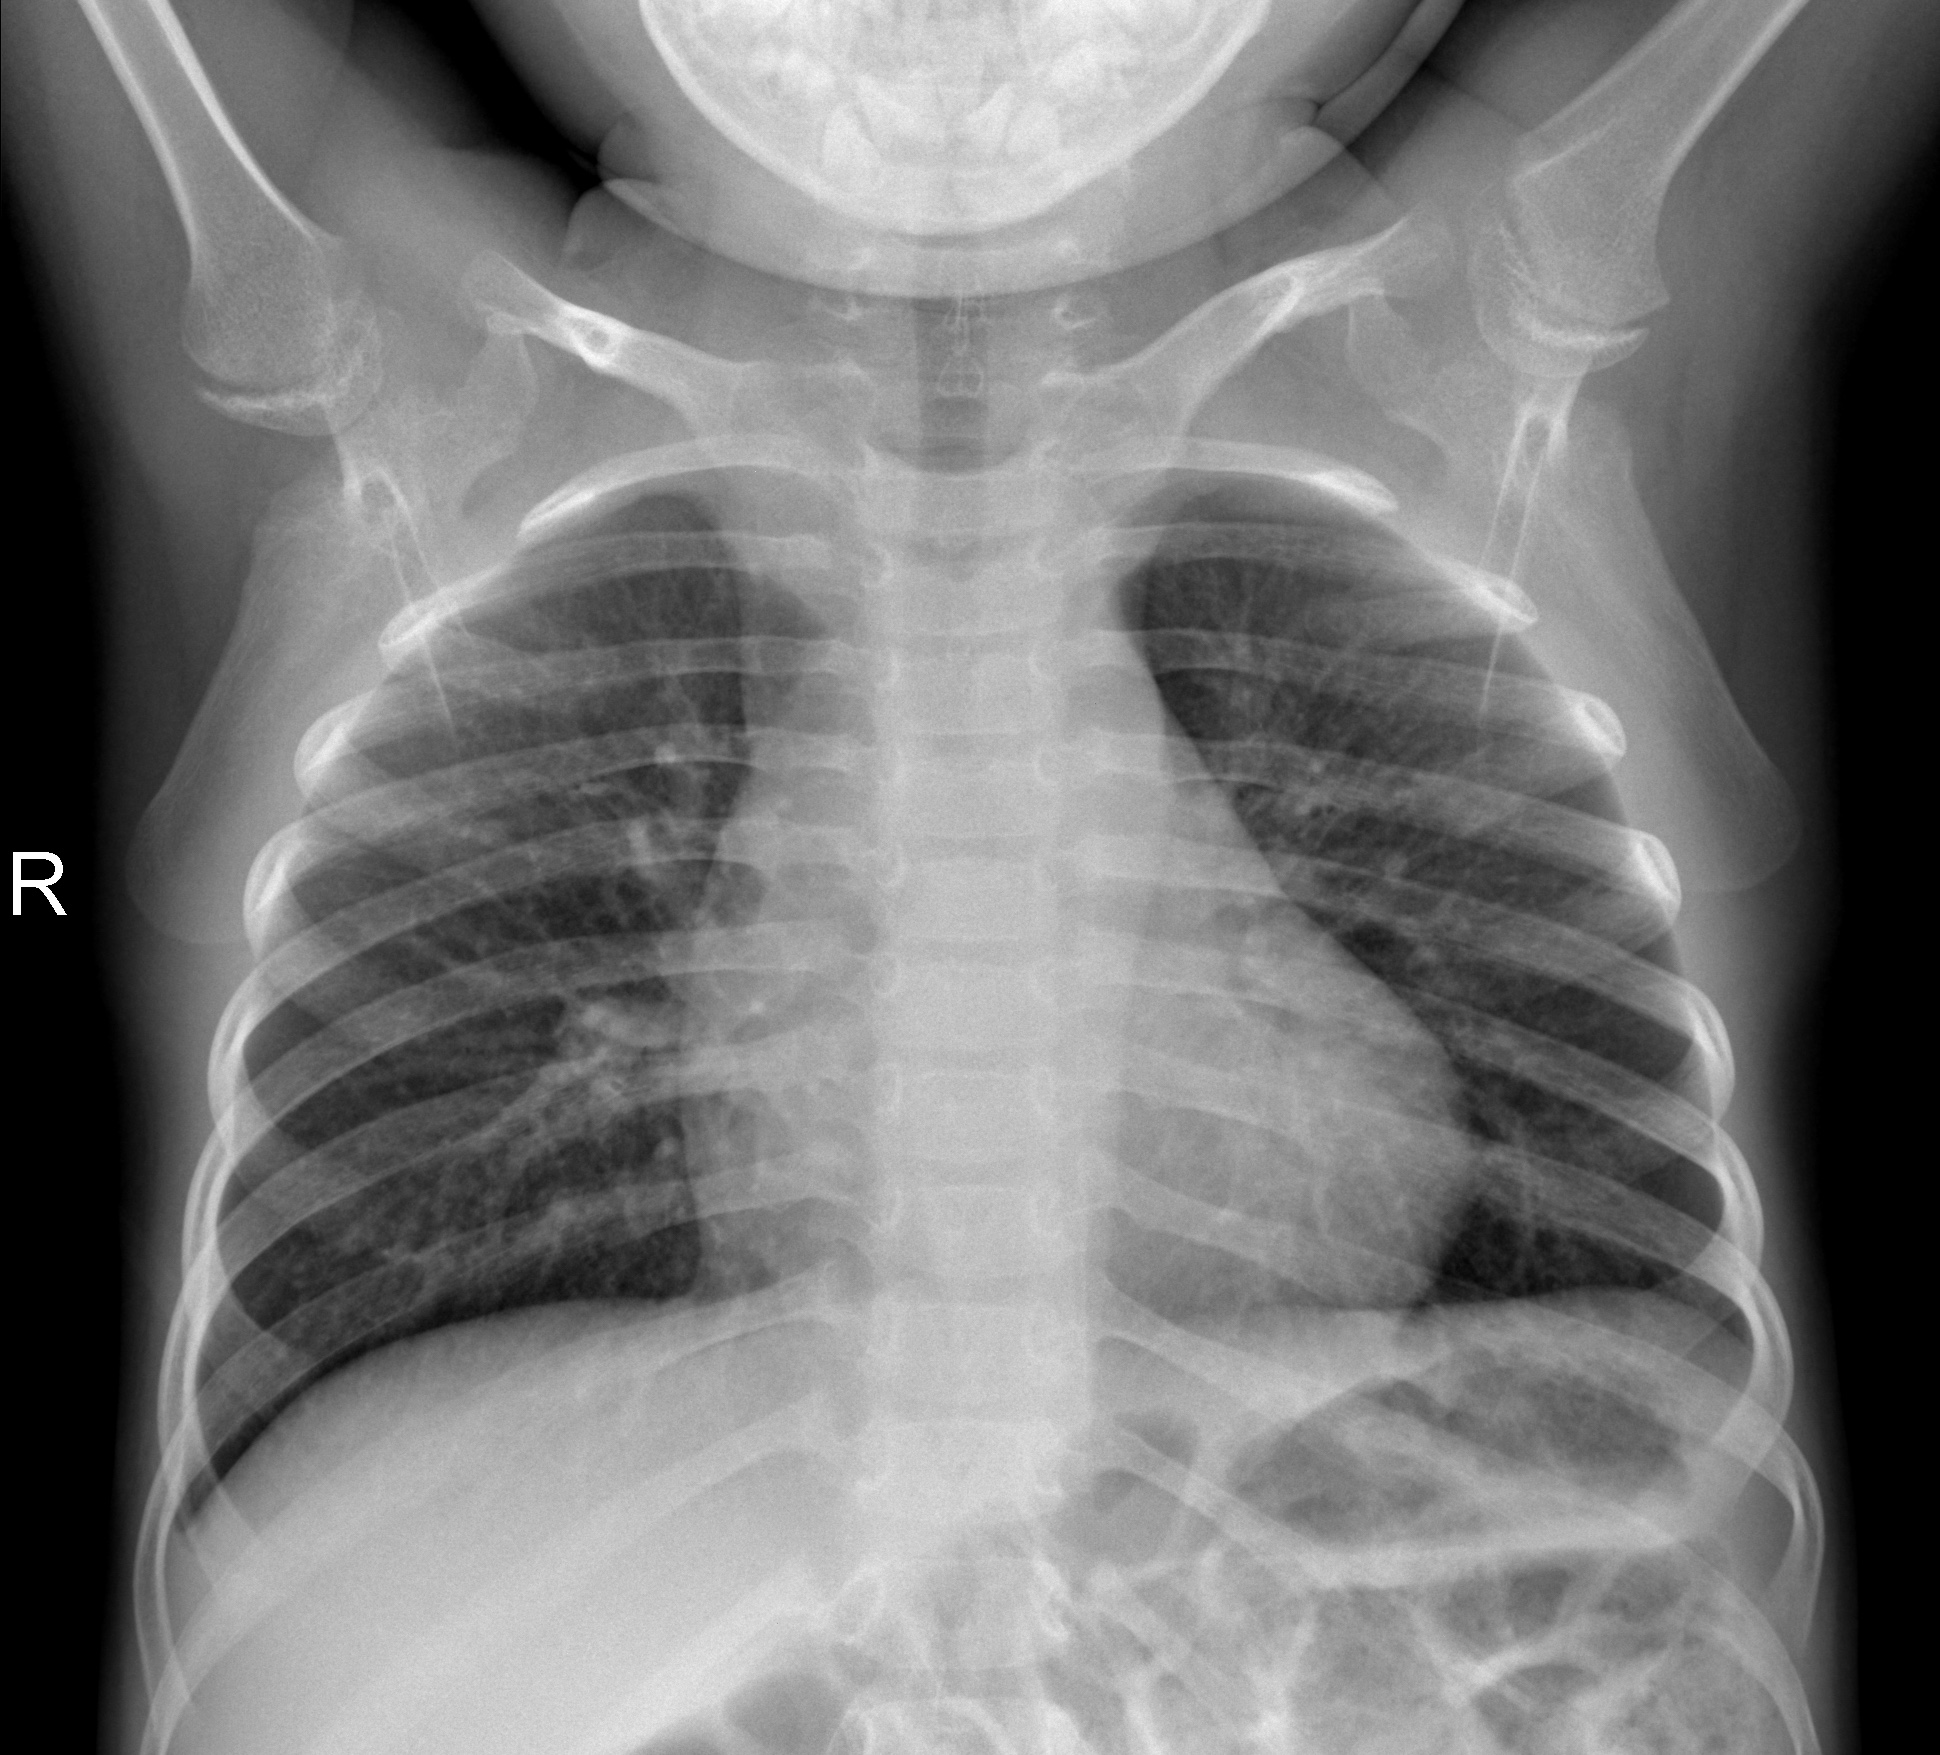
Diagnosis: NORMAL